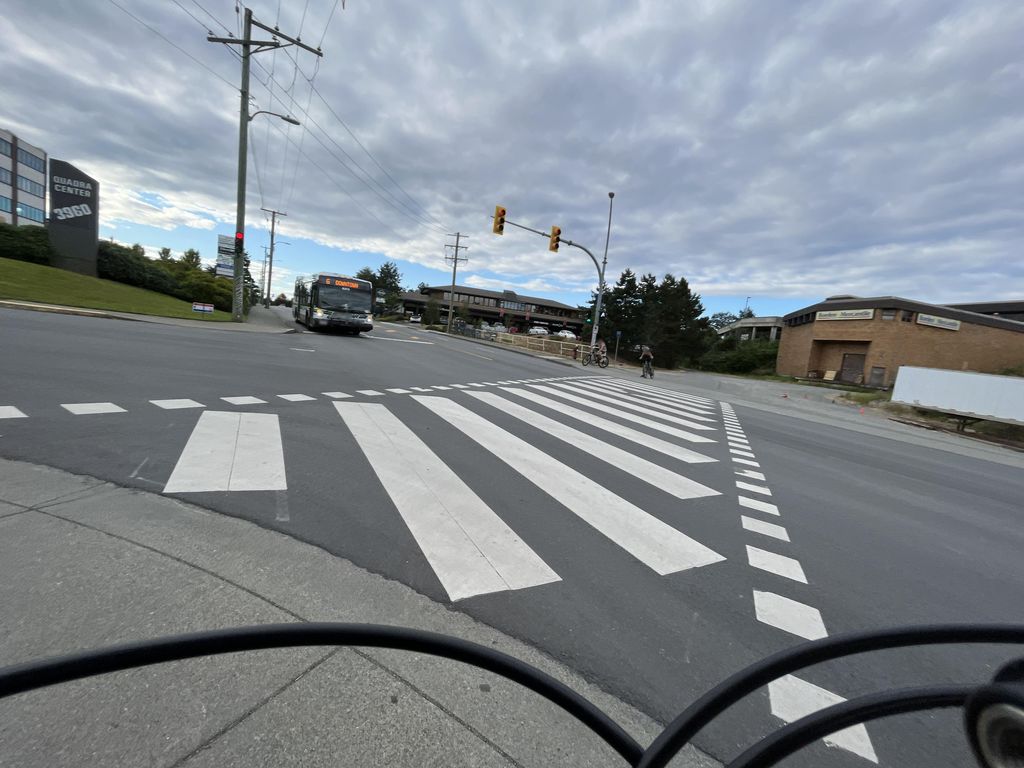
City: victoria